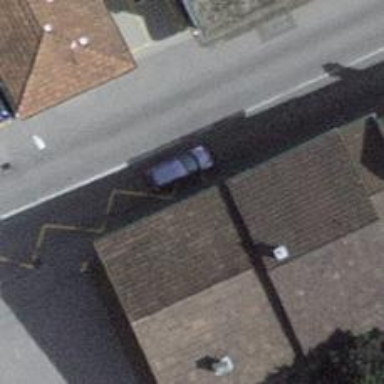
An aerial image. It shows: Bus stop along the road.